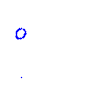
Particle: proton